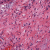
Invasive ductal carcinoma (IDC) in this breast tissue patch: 1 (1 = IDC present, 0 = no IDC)